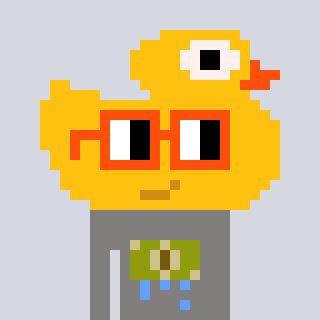
a pixel art character with square orange glasses, a ducky-shaped head and a bluegrey-colored body on a cool background